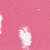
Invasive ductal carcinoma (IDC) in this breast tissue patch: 0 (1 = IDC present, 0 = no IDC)